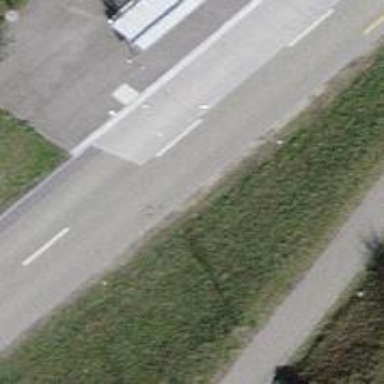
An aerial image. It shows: Bus stop equipped with public transport stop position.